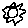
Label: sun